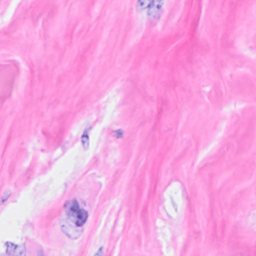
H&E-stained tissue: Breast